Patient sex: M
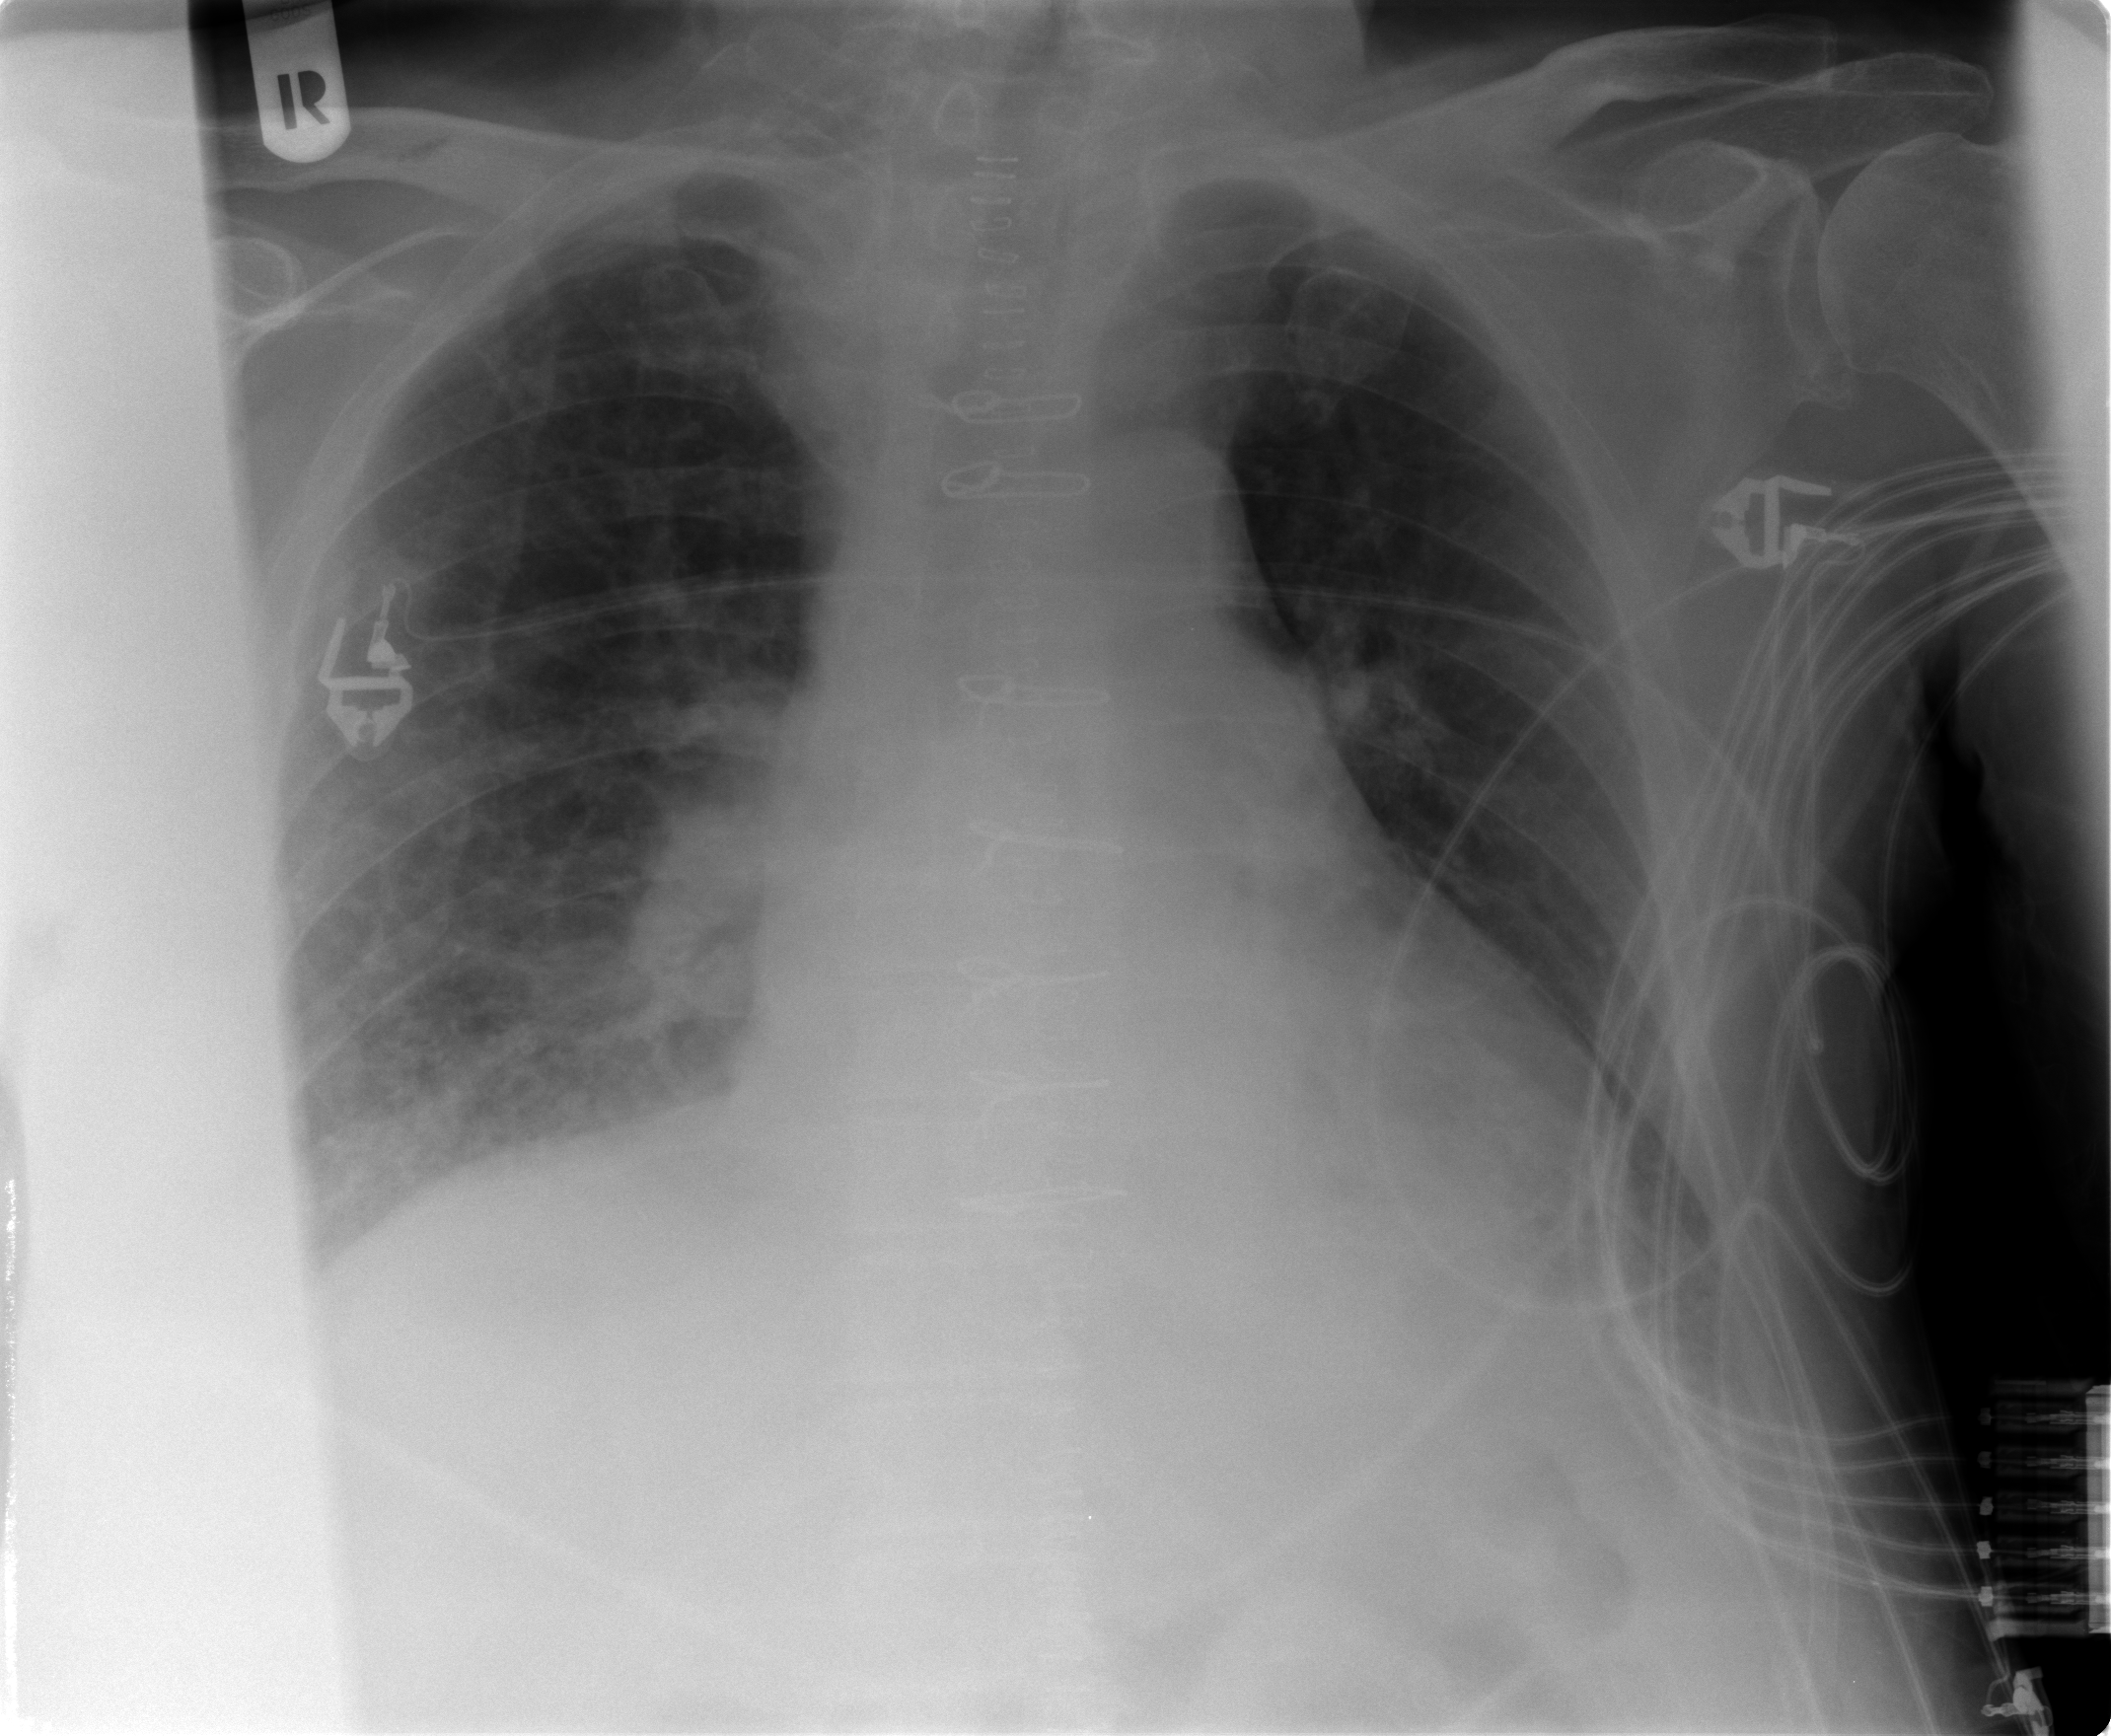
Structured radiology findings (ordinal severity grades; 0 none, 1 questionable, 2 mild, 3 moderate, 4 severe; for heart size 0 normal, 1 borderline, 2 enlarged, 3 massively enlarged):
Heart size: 2
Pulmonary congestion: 2
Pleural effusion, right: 2
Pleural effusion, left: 1
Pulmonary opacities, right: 2
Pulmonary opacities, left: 0
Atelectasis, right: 2
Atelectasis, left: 1